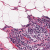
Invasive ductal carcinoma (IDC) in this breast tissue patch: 0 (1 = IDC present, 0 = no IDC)